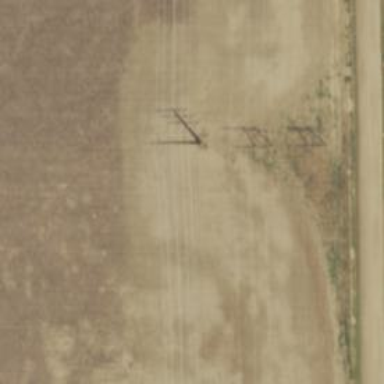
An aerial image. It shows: Power tower.